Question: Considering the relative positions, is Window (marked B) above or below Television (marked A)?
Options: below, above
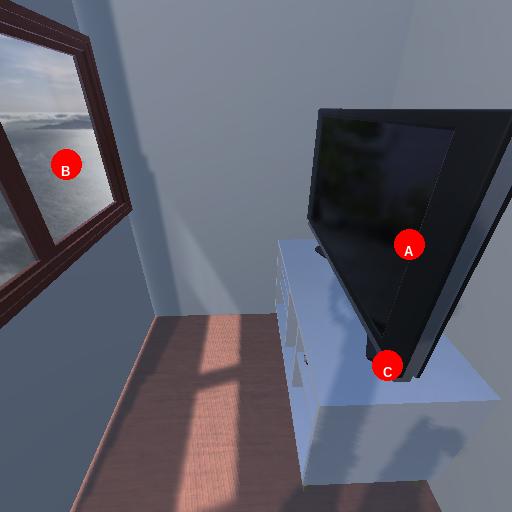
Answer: below